Field crop: tomato
Growth stage: 1
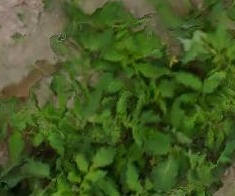
Species: tomato